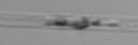
Label: Dactyliosolen_blavyanus